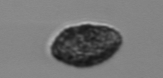
Label: Pseudochattonella_farcimen